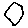
Label: hexagon